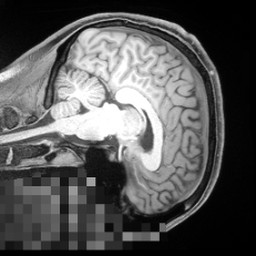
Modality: T1w
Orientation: sagittal
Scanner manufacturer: siemens
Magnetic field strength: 3 T
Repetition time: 2.55 s